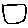
Label: square